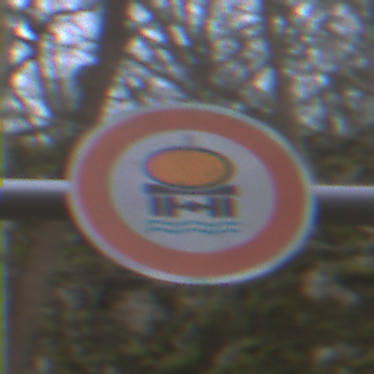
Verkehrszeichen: VerbotFahrzeugeWassergefaehrdenderLadung
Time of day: MorningAfternoon
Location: Outdoor (Nature)
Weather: PartlyCloudy
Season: NotSpecified
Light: Natural